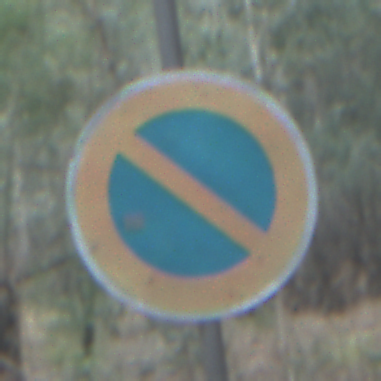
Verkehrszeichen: EingeschraenktesHalteverbot
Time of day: SunriseSunset
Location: Outdoor (Nature)
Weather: NotSpecified
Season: Autumn
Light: Natural